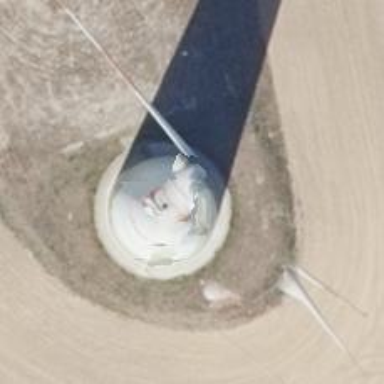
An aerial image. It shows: Wind turbine generator that utilizes wind as its source for generating electricity. It is of the horizontal axis type.